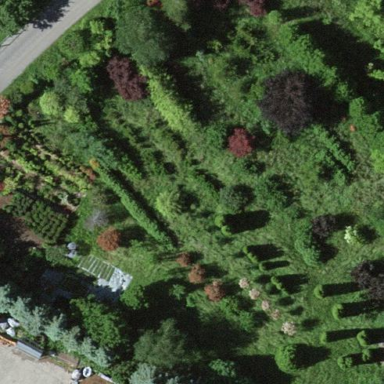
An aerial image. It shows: Plant nursery area.